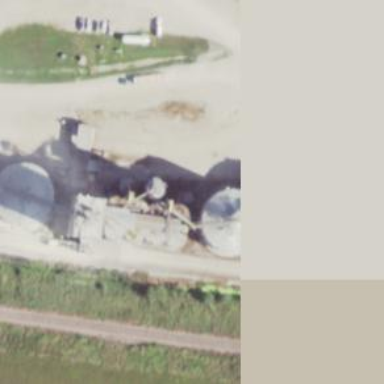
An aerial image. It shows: Silo.